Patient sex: M
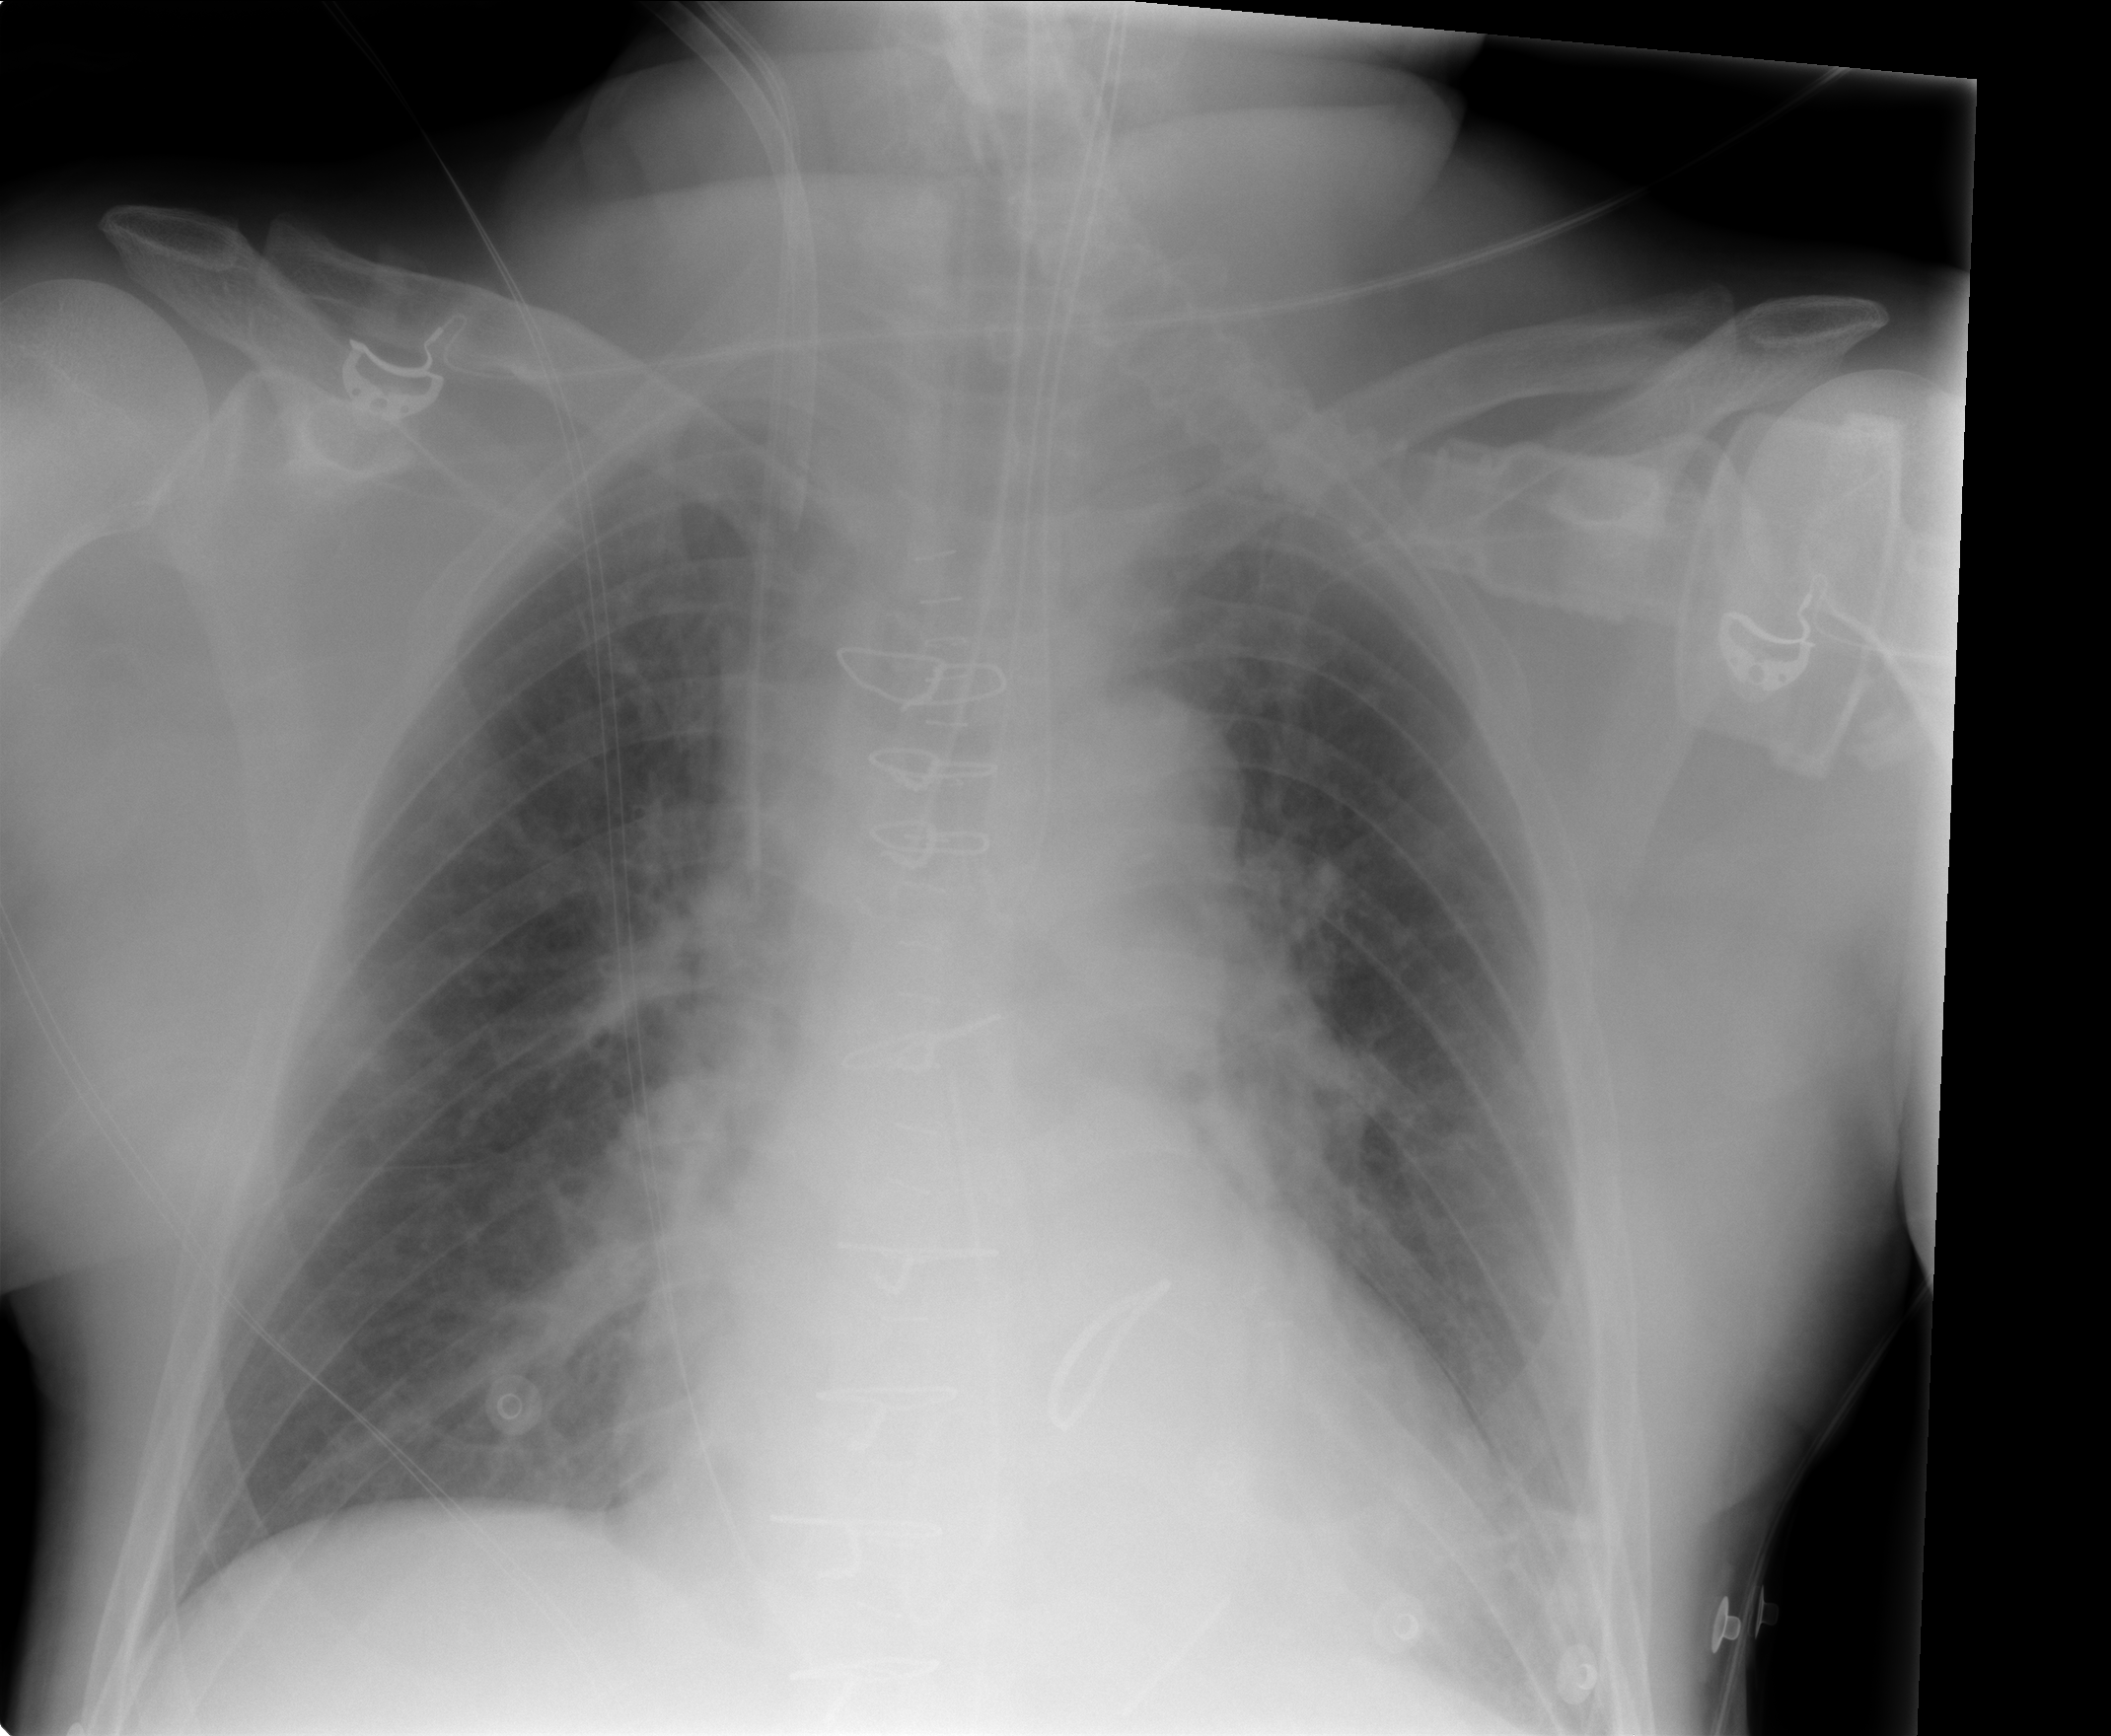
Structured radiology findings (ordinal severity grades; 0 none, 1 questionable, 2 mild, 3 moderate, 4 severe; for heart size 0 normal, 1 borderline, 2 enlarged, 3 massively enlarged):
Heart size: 2
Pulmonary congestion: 0
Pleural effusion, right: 1
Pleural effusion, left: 2
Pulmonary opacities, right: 0
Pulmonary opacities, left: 0
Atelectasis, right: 2
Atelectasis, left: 2